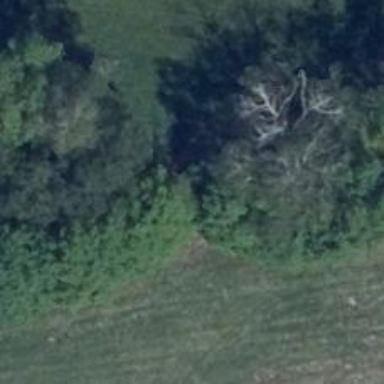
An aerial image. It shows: Hunting stand.